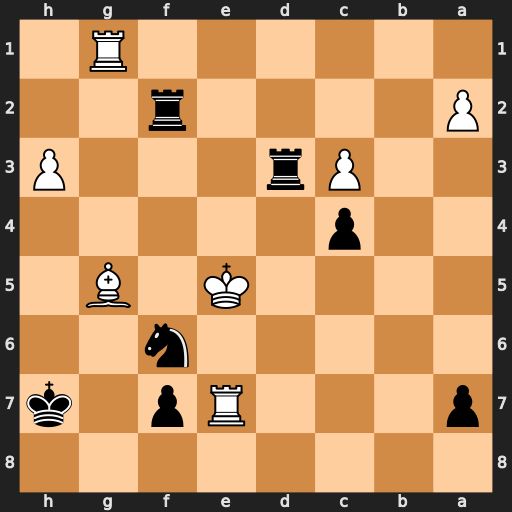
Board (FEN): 8/p3Rp1k/5n2/4K1B1/2p5/2Pr3P/P4r2/6R1
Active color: b
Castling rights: -
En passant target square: -
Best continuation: Rd5#